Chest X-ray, AP view. Patient: 31 years old, sex F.
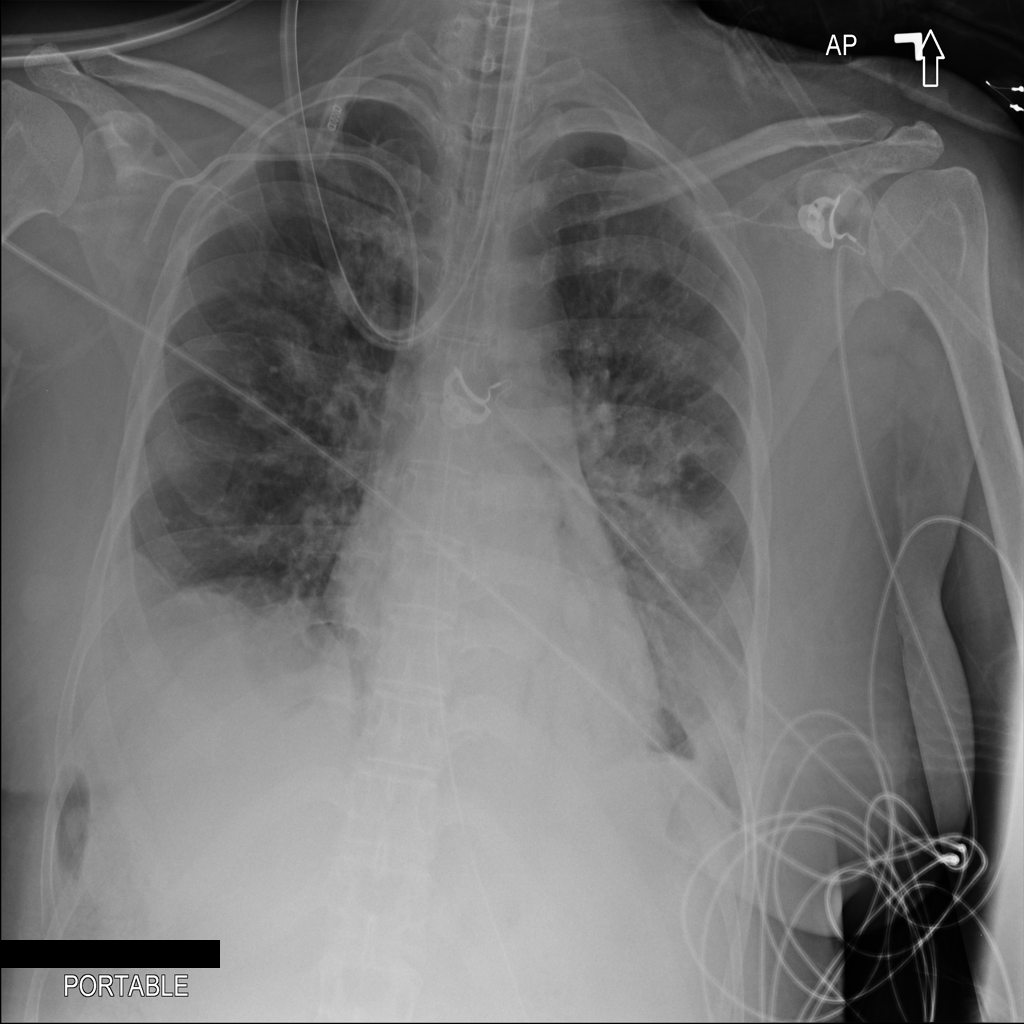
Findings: Infiltration